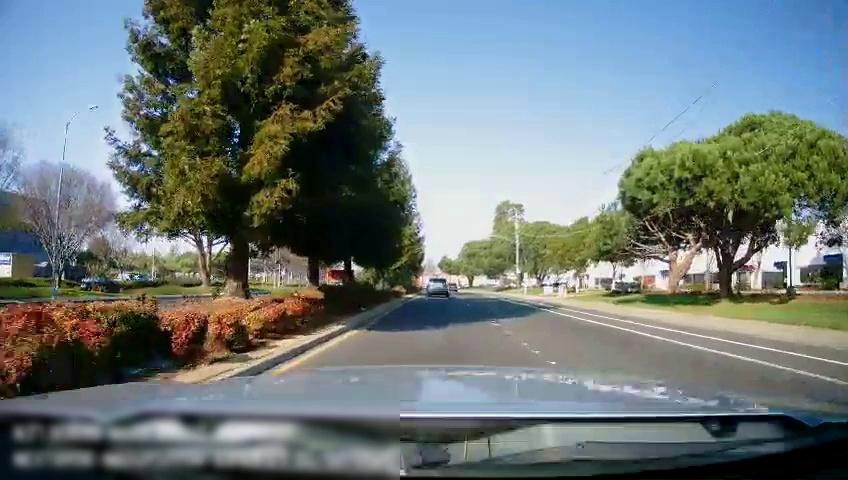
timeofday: Day
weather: Sunny
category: Drivable Space
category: Vehicles | SUV
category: Vehicles | SUV
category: Lanes | Alternate Lane
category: Lanes | Alternate Lane
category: Lanes | Alternate Lane
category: Lanes | Current Lane